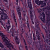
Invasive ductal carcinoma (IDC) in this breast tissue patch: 1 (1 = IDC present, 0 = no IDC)